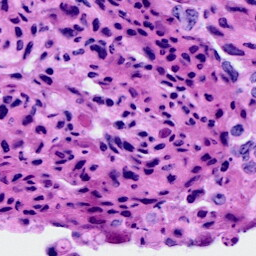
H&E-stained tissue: Cervix